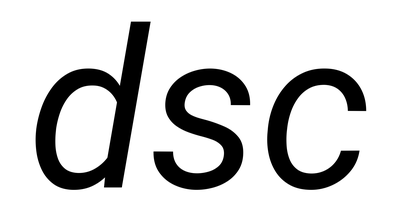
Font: Roboto-Italic_Italic